Field crop: maize
Growth stage: 2
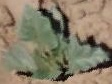
Species: datura